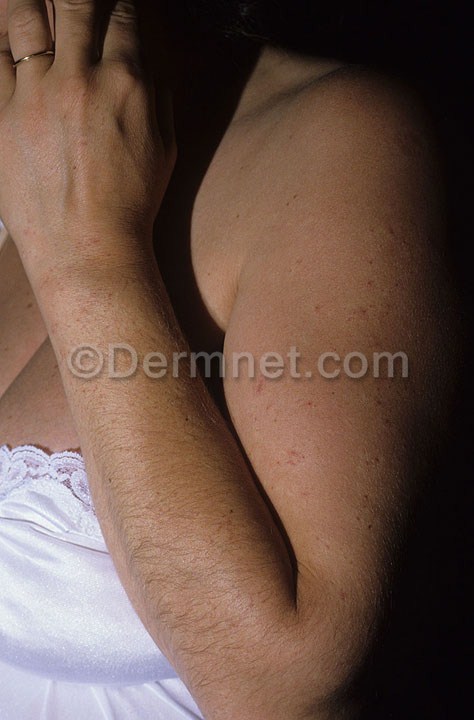
Disease: Vascular Tumors